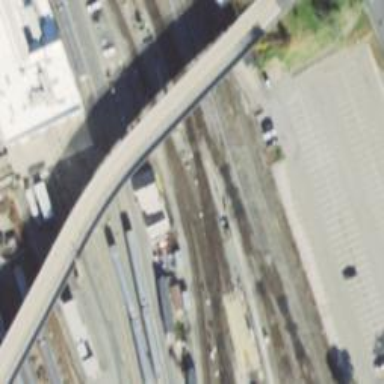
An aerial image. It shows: Electrified railway yard with rails.